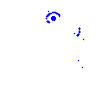
Particle: electron